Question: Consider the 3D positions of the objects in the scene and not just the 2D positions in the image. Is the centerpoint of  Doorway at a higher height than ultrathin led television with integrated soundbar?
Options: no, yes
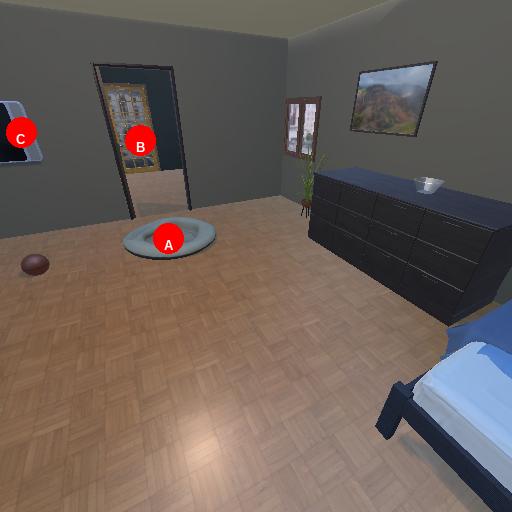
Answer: no